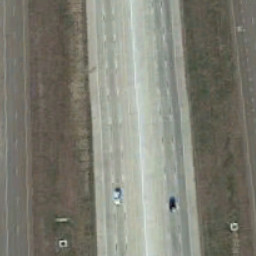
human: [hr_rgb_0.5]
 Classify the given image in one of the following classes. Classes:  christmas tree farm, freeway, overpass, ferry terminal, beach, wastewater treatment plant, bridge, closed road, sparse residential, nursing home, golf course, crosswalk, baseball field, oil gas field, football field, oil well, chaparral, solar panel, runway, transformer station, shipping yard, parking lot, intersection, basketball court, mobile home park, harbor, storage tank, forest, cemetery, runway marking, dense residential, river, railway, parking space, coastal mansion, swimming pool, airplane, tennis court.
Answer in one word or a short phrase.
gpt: freeway